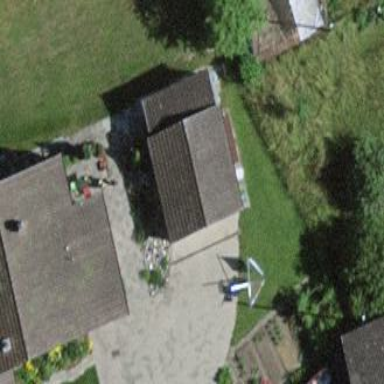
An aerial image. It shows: Garage.